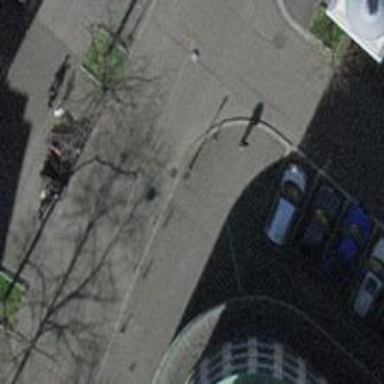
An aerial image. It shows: Kerb serving as barrier.